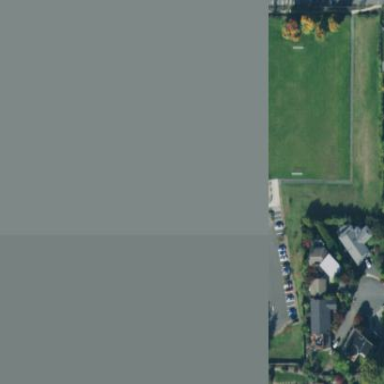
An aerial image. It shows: School.